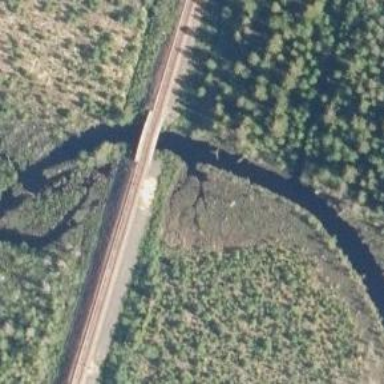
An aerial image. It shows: Railway with electrified contact lines running on continuous rail atop embankment.